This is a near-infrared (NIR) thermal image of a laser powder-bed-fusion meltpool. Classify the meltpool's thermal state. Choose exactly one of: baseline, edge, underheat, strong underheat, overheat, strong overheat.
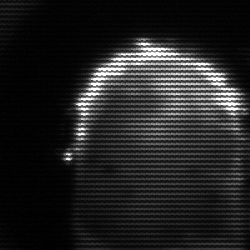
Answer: baseline